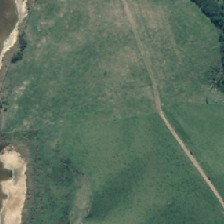
Land cover: high_producing_grassland